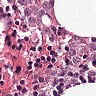
Metastatic tissue present: yes